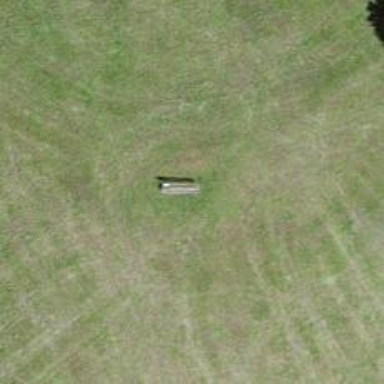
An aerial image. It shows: Bench for seating.